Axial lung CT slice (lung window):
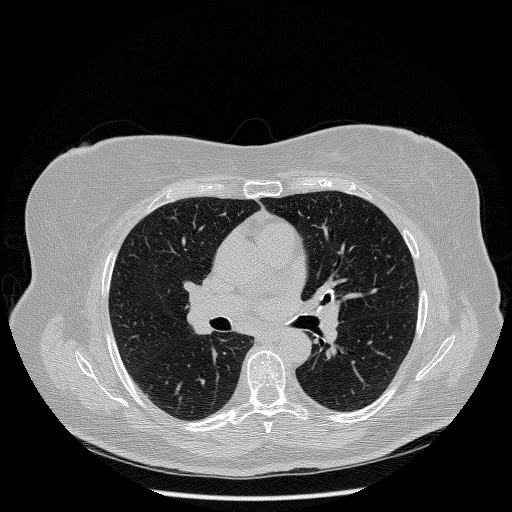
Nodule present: no